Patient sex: M
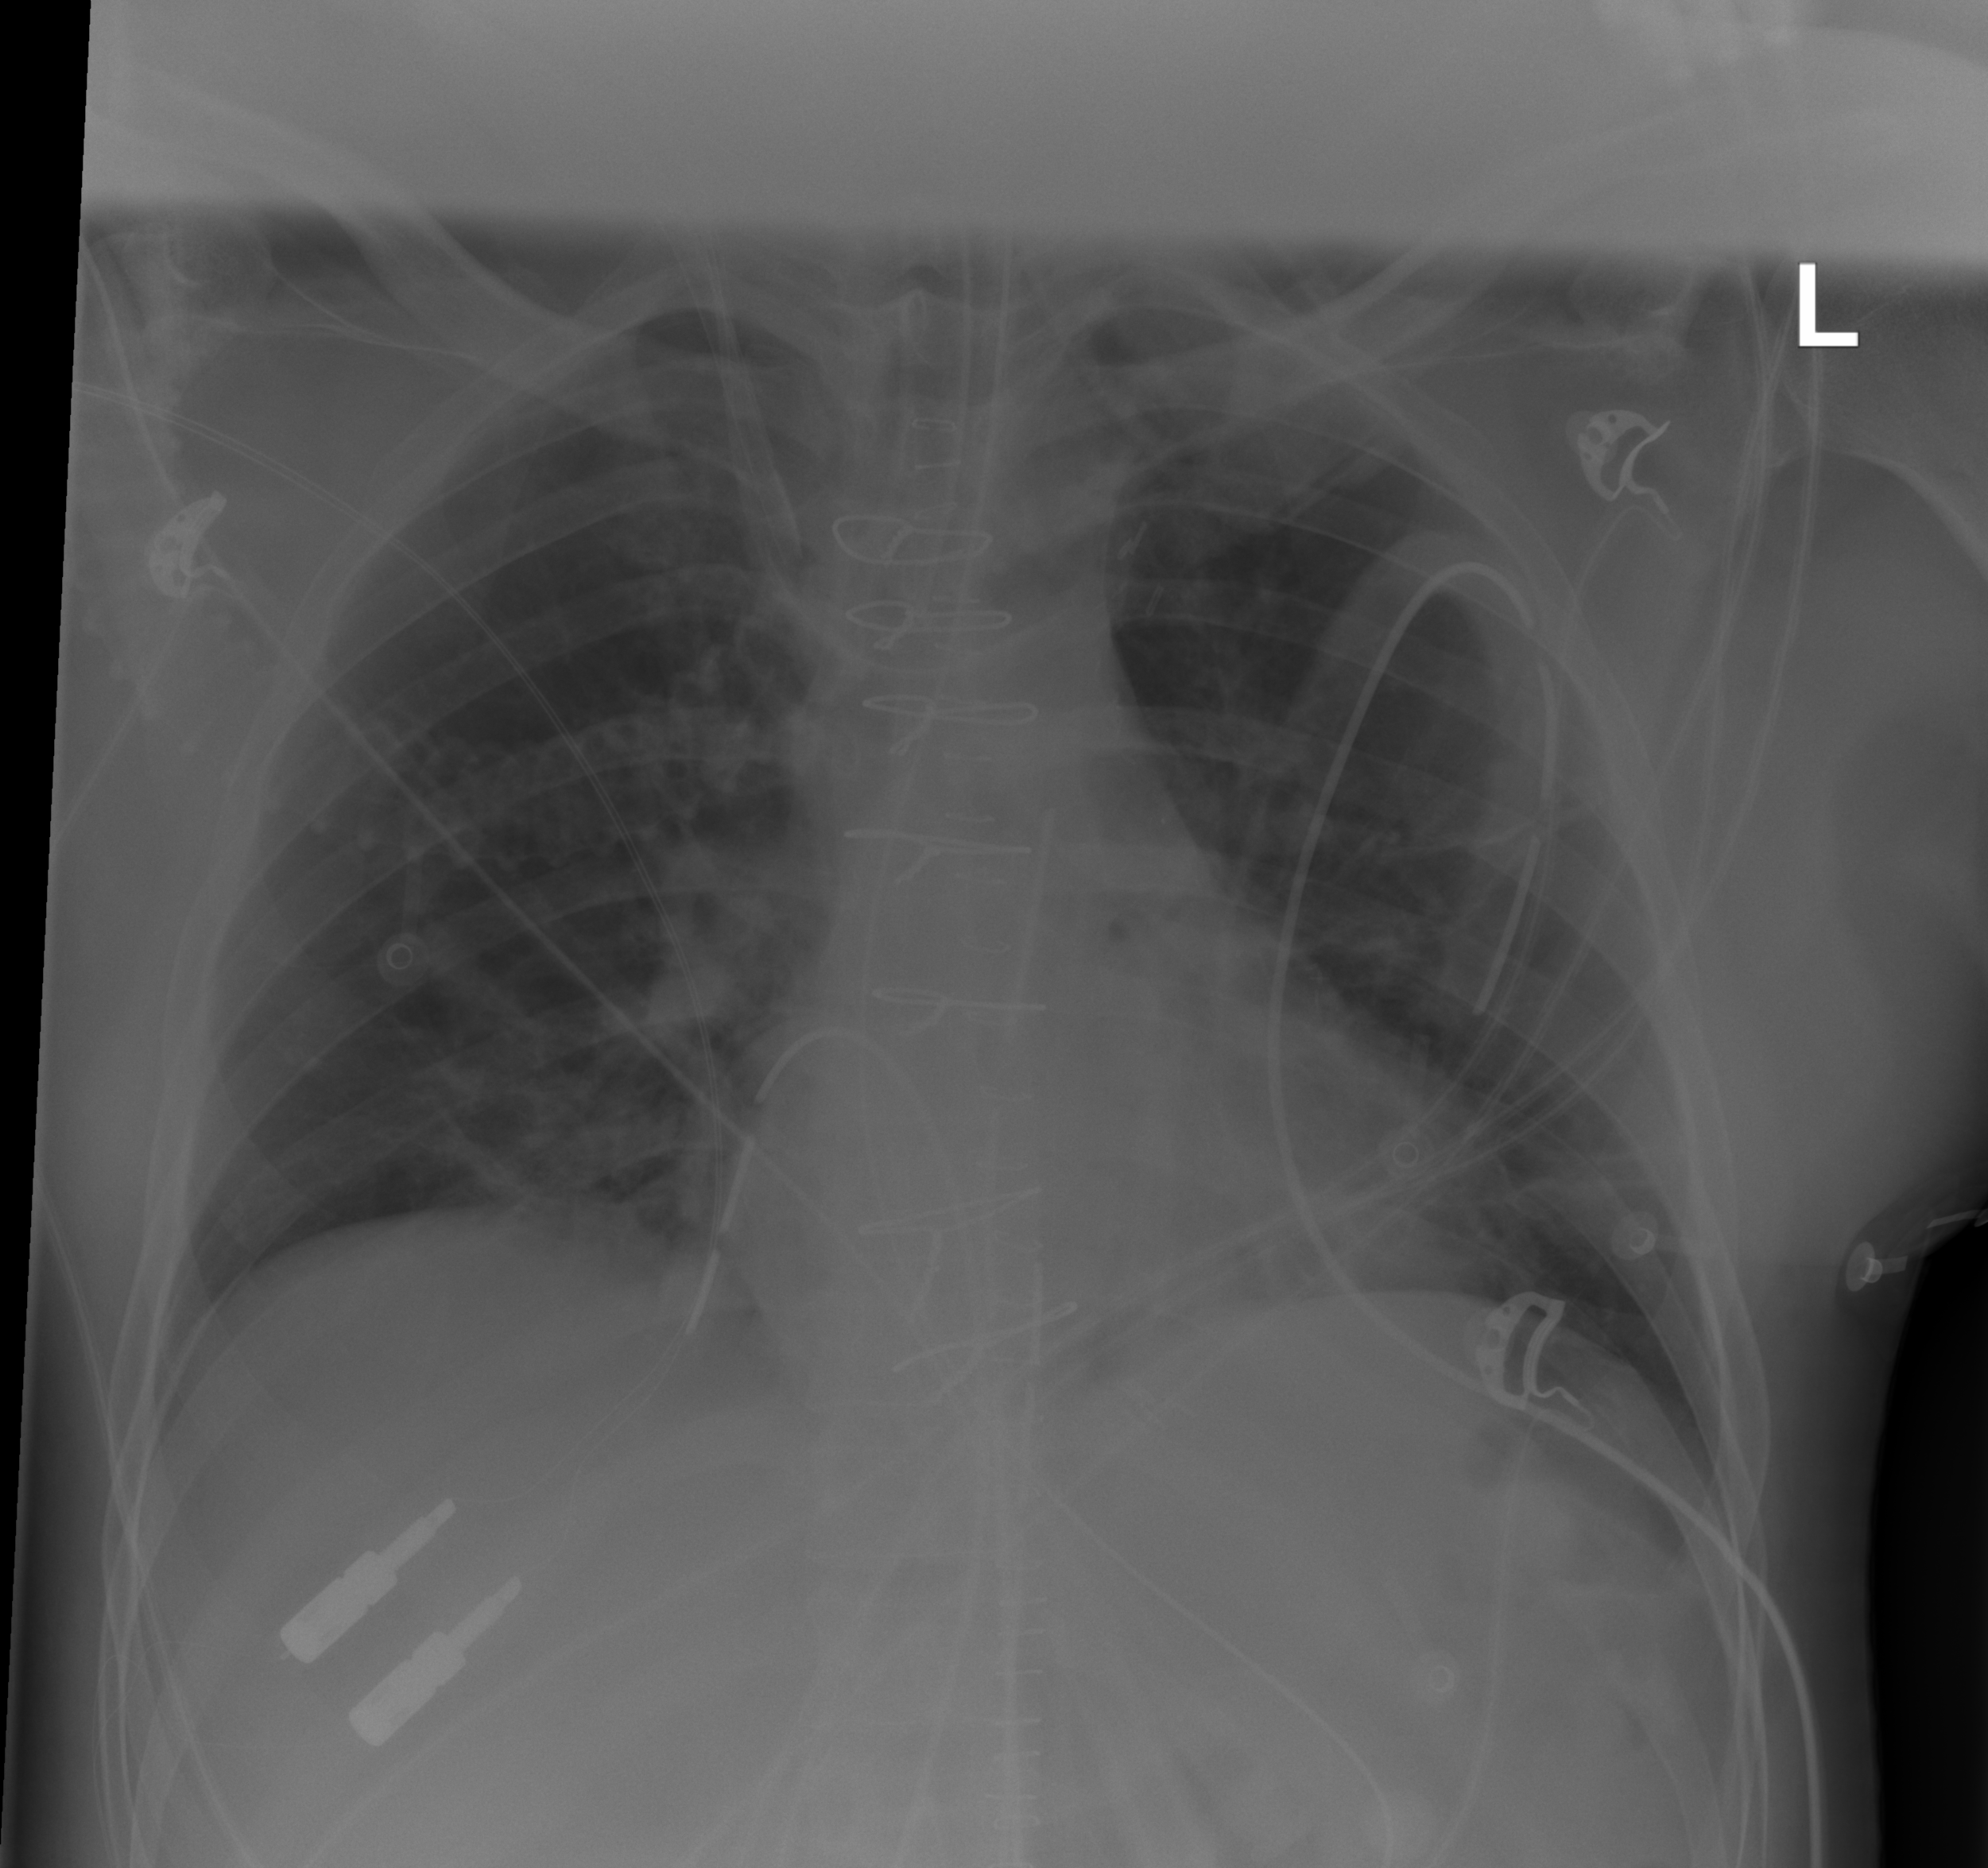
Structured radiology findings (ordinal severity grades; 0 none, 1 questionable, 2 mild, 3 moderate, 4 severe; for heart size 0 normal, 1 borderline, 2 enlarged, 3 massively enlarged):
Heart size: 0
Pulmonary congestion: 0
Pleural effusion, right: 0
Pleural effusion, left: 0
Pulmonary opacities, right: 0
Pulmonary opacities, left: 0
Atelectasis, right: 0
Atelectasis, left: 2